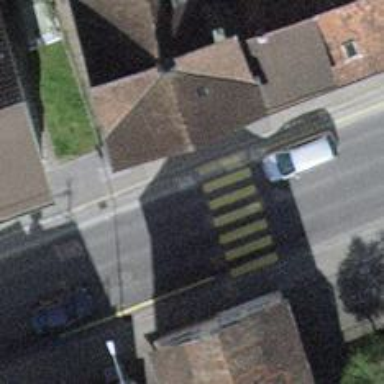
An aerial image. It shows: Uncontrolled zebra crossing on the road.